This grayscale texture is a bearing vibration snapshot reshaped row-by-row into a square image. What is the most likely bearing condition (normal, inner_race, outer_race, ball)?
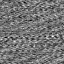
Answer: normal